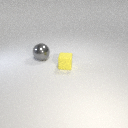
large gray metal sphere to the left of small yellow rubber cube